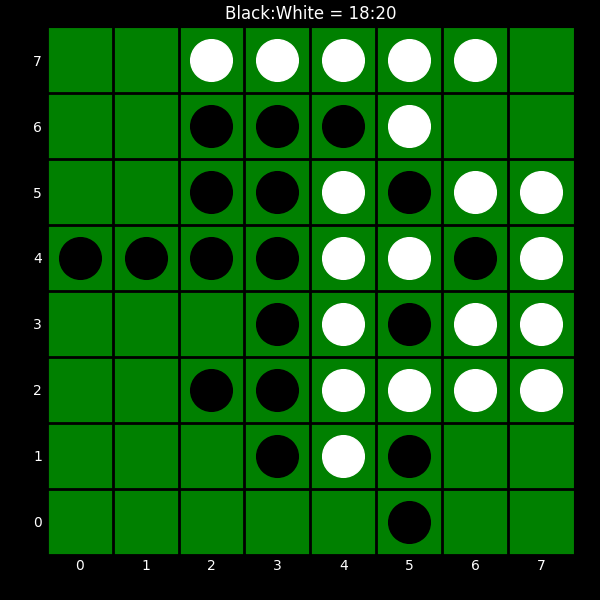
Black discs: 18
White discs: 20